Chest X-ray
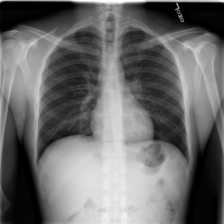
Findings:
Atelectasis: negative
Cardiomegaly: negative
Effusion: negative
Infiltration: positive
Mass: negative
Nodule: negative
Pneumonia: negative
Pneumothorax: negative
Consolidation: negative
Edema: negative
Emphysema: negative
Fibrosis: negative
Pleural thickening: negative
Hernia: negative